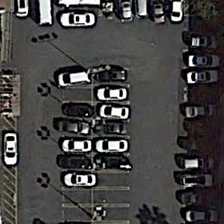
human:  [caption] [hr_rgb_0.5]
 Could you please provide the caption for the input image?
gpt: the house of grey roof is a parking lot .

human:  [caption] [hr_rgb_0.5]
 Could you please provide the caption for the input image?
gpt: a white car parked in front of a white roof .

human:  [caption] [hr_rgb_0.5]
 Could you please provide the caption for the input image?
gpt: some white cars are parked in the parking lot .

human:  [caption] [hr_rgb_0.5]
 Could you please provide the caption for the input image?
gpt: many trees were planted around the parking lot .

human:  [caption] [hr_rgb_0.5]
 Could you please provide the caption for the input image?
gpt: some white cars are parked in the parking lot .